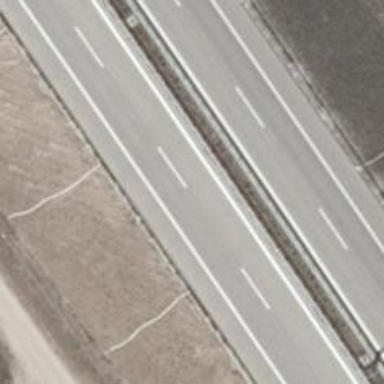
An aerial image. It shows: Concrete motorway with embankment.